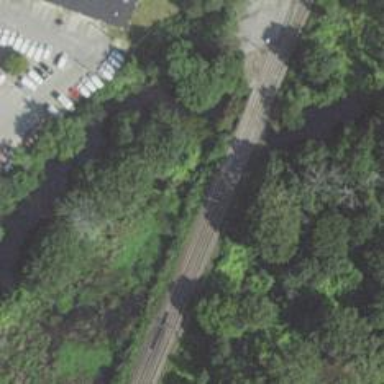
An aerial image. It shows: Bridge over electrified railway with contact lines.